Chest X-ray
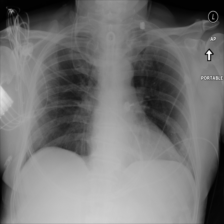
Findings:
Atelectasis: negative
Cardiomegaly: negative
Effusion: negative
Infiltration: negative
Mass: negative
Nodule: negative
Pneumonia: negative
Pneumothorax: negative
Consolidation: negative
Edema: negative
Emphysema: negative
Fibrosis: negative
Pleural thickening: negative
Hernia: negative